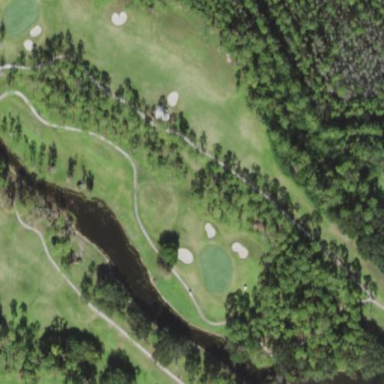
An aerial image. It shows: Water hazard on golf course. The hazard is natural water feature.